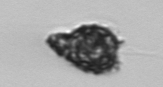
Label: Syracosphaera_pulchra